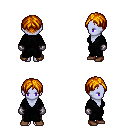
a pixel art fantasy rpg character, female body template, dark elf, purple skin, gray robe, gold greaves, dark blonde parted hairstyle, metal gloves, brown shoes, four views (front, back, left, right), 2x2 character sprite sheet, small pixel art, hard edges, no anti-aliasing